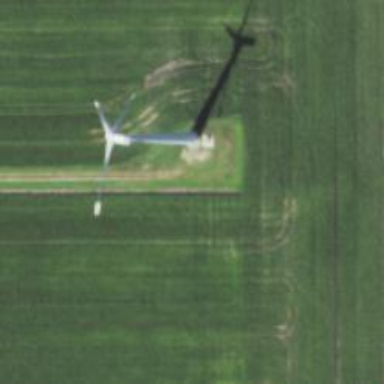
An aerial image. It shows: Wind generator powered by horizontal-axis wind turbine.